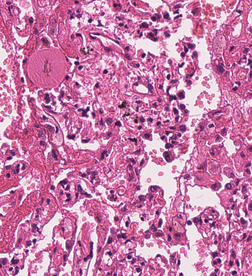
Tumor epithelial tissue: no
Tumor-associated stroma tissue: no
Normal tissue: yes